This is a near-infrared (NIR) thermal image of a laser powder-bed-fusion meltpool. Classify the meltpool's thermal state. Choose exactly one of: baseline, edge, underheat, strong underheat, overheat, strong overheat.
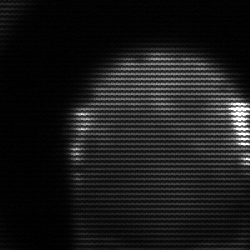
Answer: edge